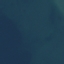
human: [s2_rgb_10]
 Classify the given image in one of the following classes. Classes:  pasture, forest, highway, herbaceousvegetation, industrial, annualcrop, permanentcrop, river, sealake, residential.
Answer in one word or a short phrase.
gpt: SeaLake